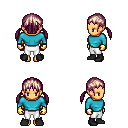
a pixel art fantasy rpg character, female body template, human, tanned skin, teal long-sleeve shirt, white pants, white blonde twin-tailed hairstyle, gold gloves, black shoes, four views (front, back, left, right), 2x2 character sprite sheet, small pixel art, hard edges, no anti-aliasing